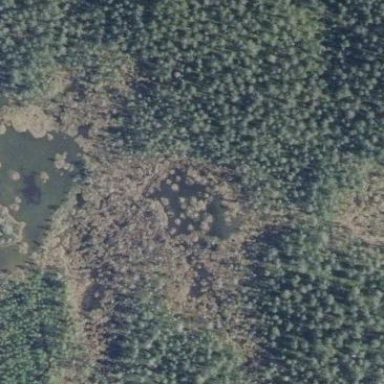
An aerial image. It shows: Marshy wetland area.